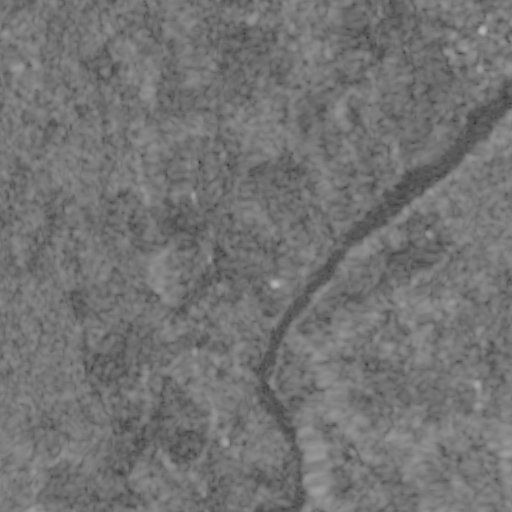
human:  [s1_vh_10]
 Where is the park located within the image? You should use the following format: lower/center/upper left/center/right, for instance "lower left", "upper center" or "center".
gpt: The park is located in the upper right of the image.
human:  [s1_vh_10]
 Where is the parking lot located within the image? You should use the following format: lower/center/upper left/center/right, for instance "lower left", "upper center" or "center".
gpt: The parking lot is located in the upper right of the image.
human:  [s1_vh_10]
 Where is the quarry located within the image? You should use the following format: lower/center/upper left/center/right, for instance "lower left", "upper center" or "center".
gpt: The quarry is located in the center right of the image.
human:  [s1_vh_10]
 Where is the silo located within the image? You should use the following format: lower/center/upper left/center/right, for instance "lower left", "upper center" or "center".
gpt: The silo is located in the lower right of the image.
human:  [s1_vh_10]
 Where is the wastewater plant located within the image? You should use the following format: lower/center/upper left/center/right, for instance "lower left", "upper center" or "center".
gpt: The wastewater plant is located in the upper right of the image.
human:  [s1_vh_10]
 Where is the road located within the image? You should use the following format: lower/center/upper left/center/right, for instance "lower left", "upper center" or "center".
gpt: There is no road in the image.

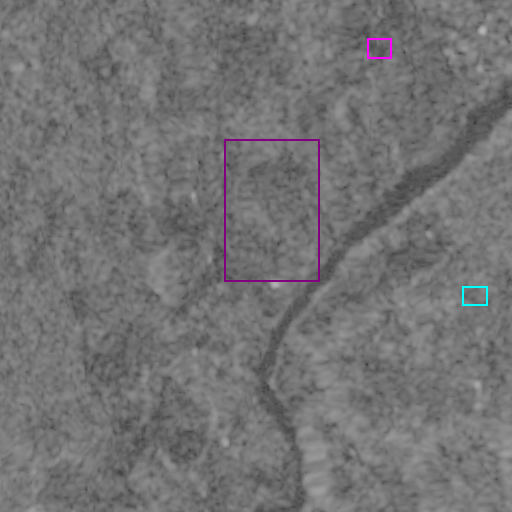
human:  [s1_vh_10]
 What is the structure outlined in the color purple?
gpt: The structure outlined in purple is a crop field.
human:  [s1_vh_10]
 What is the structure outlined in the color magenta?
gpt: The structure outlined in magenta is a park.
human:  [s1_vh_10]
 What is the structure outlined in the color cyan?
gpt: The structure outlined in cyan is a quarry.
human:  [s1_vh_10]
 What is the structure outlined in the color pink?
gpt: There is no pink outline.